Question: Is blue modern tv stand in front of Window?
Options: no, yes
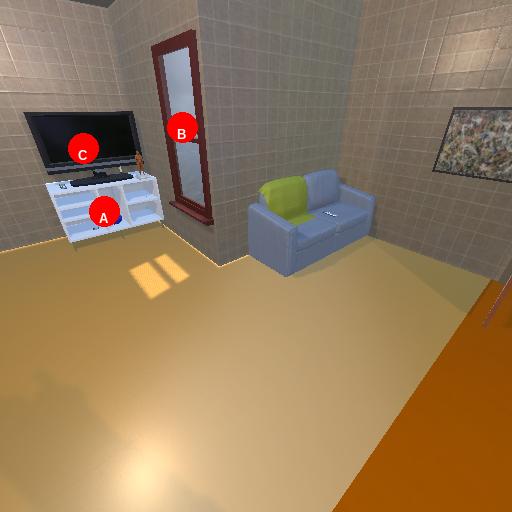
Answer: no